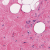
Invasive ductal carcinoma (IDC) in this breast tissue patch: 0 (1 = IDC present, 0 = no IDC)